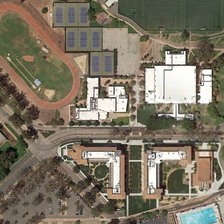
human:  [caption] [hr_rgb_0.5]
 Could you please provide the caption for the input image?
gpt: several buildings and some green trees are in a school with a playground and eight tennis courts .

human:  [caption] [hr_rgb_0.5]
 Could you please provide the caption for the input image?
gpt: several buildings and some green trees are in a school with a playground and eight tennis courts .

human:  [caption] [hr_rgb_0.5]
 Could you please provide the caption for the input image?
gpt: several buildings and some green trees are in a school with a playground and eight tennis courts .

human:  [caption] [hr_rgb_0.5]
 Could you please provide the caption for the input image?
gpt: several buildings and some green trees are in a school with a playground and eight tennis courts .

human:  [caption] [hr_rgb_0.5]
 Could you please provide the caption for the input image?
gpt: several buildings and some green trees are in a school with a playground and eight tennis courts .